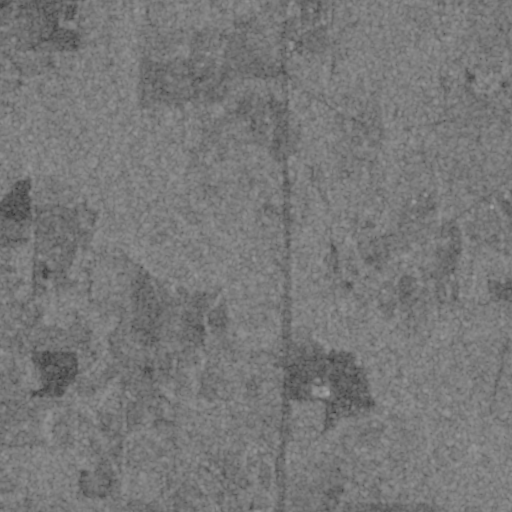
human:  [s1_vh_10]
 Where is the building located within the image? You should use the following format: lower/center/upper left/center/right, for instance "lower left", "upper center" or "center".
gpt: The building is located in the upper right of the image.
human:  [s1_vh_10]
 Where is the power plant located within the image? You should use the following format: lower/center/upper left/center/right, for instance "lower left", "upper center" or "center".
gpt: There is no power plant in the image.

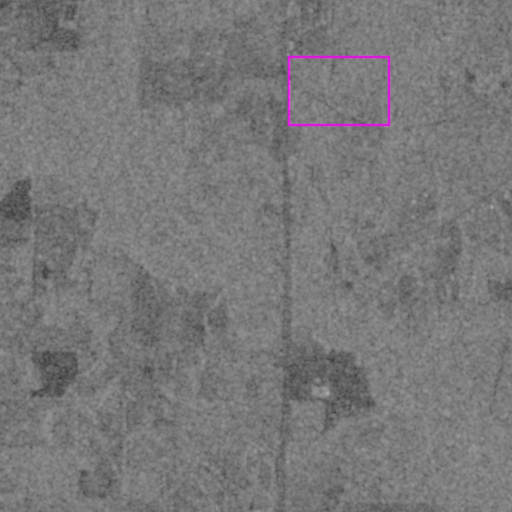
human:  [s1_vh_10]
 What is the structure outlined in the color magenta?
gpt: The structure outlined in magenta is a crop field.
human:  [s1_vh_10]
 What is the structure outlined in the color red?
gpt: There is no red outline.